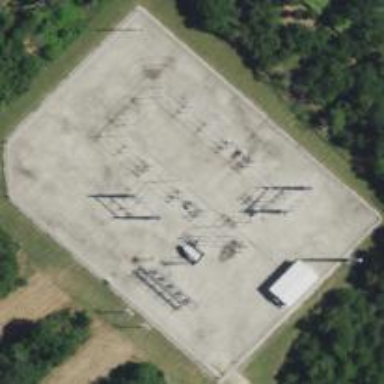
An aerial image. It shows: Outdoor distribution-level power substation enclosed by fence.